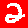
Digit: 2